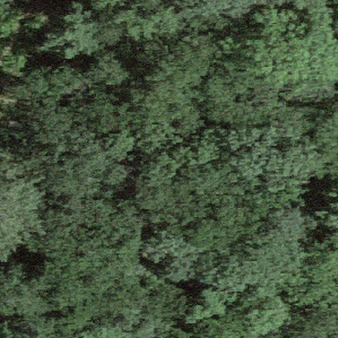
Label: other